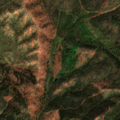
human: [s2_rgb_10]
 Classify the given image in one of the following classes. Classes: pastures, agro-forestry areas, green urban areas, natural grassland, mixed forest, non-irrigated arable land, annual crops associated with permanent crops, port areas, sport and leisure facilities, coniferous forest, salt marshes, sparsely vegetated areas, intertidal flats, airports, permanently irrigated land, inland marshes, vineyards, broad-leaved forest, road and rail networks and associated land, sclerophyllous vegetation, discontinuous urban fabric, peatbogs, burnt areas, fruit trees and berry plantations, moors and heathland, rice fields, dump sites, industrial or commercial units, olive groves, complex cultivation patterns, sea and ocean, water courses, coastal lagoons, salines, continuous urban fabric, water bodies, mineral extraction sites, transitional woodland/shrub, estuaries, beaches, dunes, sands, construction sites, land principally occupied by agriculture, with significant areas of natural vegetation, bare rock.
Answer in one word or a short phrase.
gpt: broad-leaved forest, transitional woodland/shrub